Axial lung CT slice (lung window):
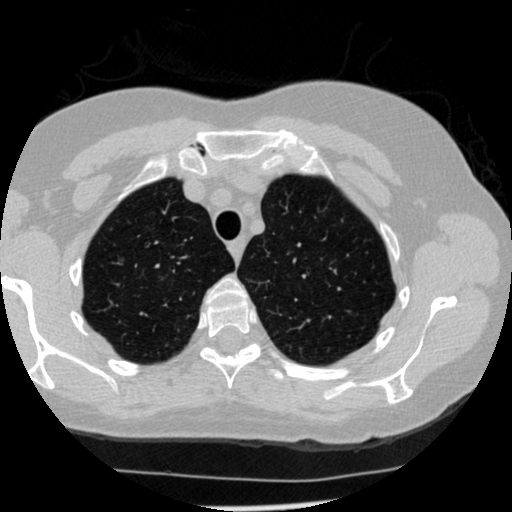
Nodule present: yes
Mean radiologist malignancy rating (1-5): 3